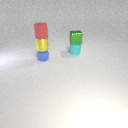
small green metal cube above small cyan rubber cylinder